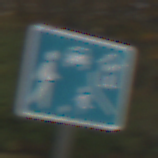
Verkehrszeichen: BeginnVerkehrsberuhigterBereich
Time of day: Midday
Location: Outdoor (Nature)
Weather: Overcast
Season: Autumn
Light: Natural